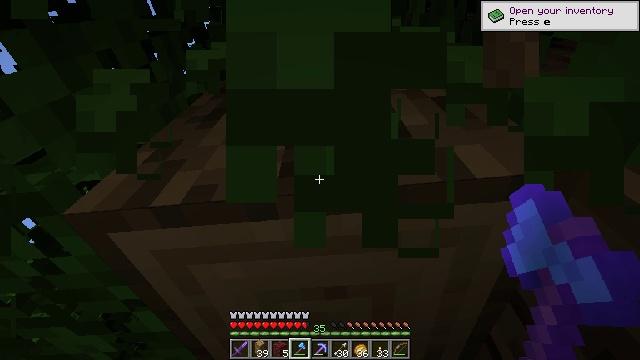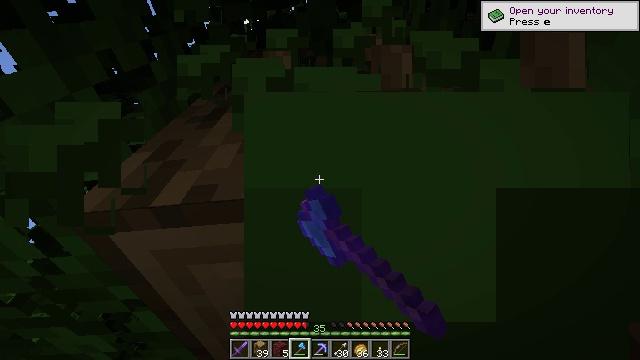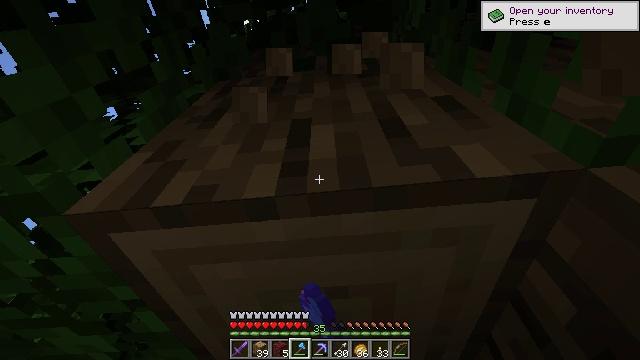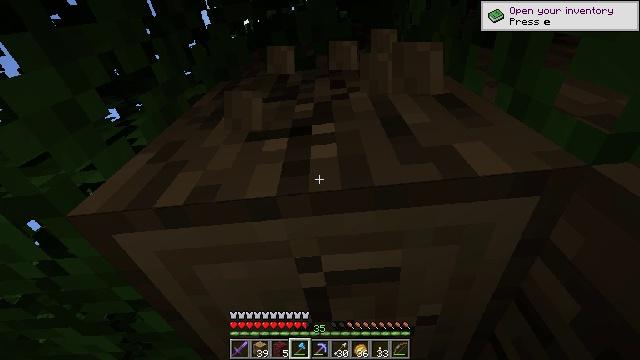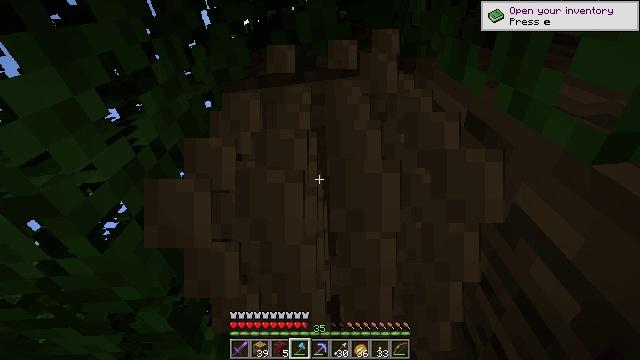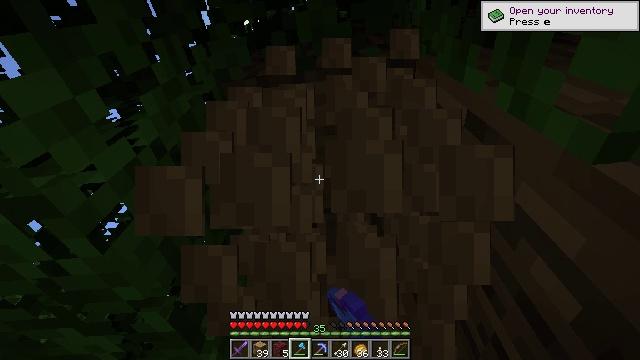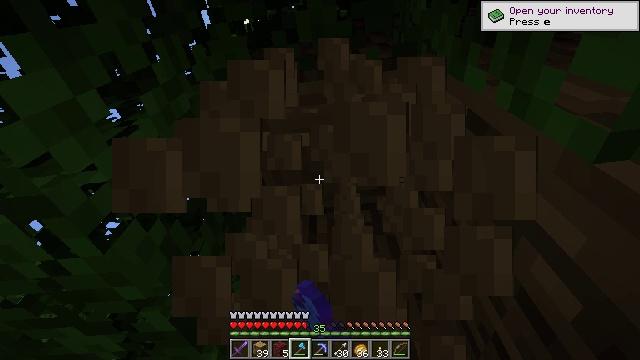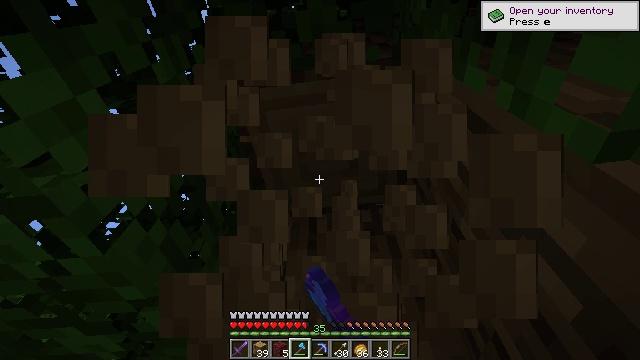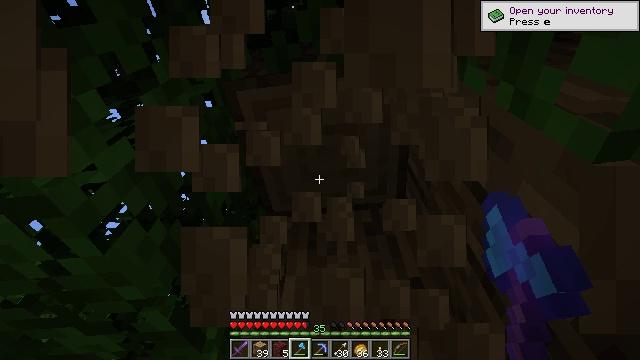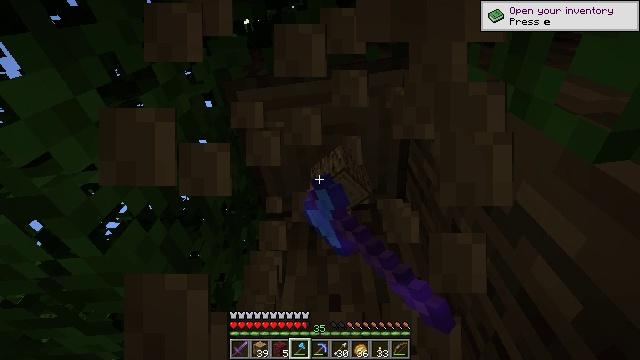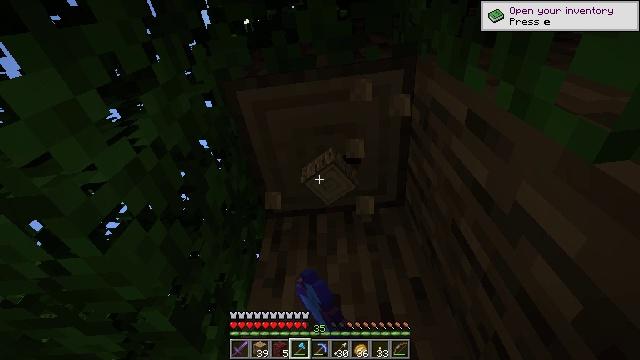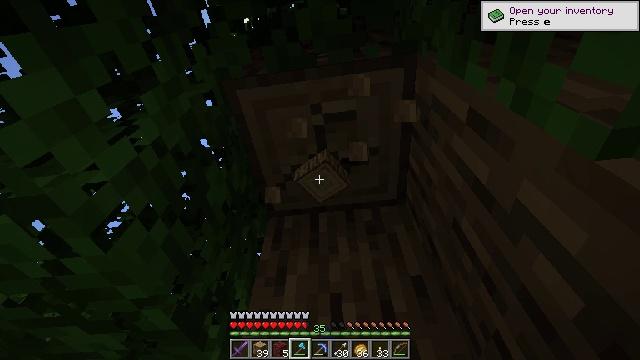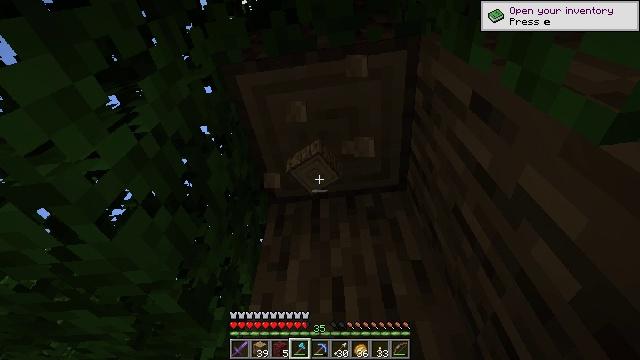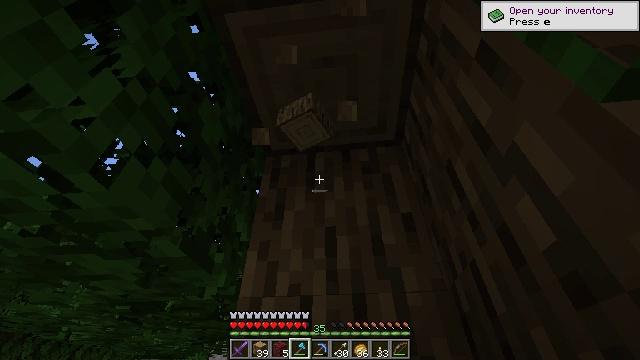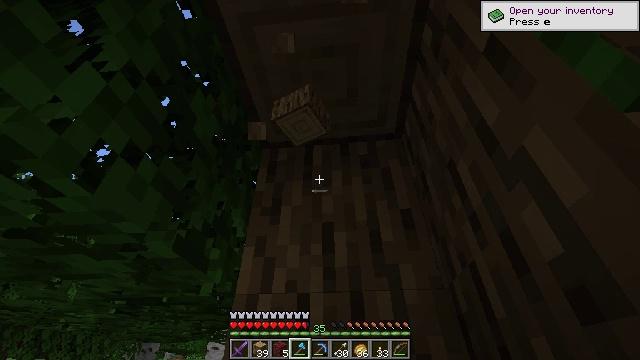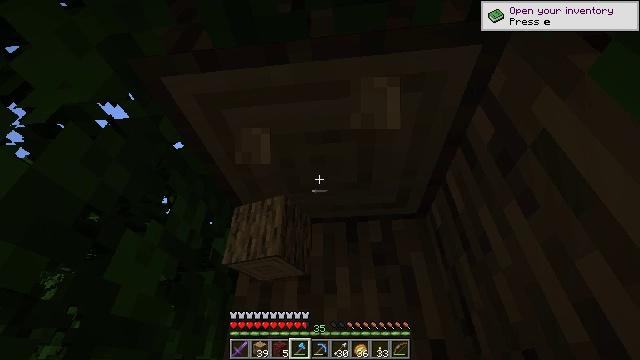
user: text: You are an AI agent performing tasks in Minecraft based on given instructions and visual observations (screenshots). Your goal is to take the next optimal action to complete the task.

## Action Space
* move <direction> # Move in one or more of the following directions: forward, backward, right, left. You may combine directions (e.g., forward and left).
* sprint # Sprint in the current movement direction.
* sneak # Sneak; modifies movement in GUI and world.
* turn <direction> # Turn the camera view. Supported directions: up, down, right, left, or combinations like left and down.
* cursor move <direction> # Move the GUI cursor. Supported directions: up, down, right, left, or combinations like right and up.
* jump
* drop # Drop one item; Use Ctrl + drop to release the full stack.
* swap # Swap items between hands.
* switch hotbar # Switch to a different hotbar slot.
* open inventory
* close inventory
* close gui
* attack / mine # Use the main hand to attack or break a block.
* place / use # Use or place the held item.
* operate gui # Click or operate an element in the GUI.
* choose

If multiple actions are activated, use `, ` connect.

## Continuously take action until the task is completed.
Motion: motion action
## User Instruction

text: Collect oak log for crafting.
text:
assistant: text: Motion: attack / mine
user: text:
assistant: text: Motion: attack / mine
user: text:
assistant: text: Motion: attack / mine
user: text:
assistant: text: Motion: attack / mine
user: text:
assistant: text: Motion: attack / mine
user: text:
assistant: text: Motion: attack / mine
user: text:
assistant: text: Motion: attack / mine
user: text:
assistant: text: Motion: attack / mine
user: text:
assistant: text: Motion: attack / mine
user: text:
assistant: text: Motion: attack / mine
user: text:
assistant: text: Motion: attack / mine
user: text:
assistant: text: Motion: turn down
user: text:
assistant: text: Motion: turn right and down
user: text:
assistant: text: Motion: turn down, jump
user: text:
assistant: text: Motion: move forward, jump
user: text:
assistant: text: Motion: move forward, jump
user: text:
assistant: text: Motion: move forward, jump
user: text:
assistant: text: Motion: move forward, jump
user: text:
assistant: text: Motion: move forward, turn right
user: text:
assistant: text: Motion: move forward, turn right
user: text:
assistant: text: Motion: move forward, turn right
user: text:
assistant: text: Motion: move forward, turn right
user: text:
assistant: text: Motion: move forward, turn right
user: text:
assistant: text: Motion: move forward, turn right
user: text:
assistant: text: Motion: turn right
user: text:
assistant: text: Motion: attack / mine
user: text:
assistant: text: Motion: attack / mine
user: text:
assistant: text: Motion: turn up, attack / mine
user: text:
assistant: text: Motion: turn right and up, attack / mine
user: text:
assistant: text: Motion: turn right and up, attack / mine